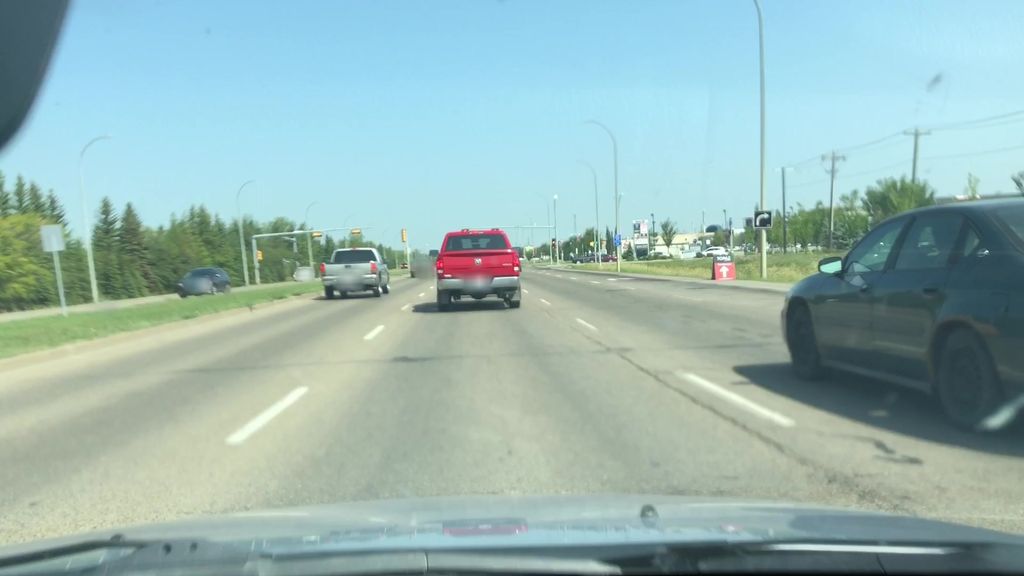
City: edmonton